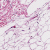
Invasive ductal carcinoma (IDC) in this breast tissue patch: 0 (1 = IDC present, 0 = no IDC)